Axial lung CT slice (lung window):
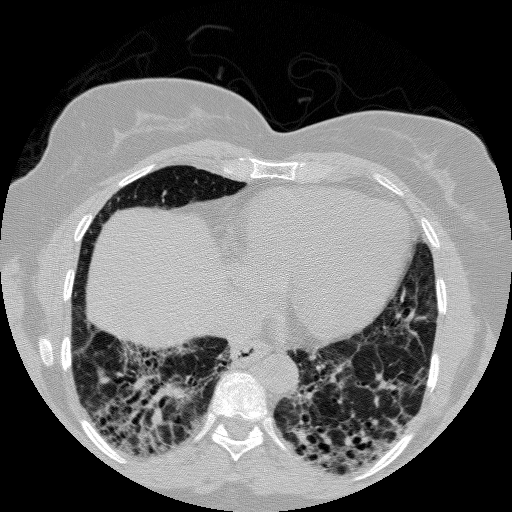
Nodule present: no